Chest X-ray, PA view. Patient: 54 years old, sex F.
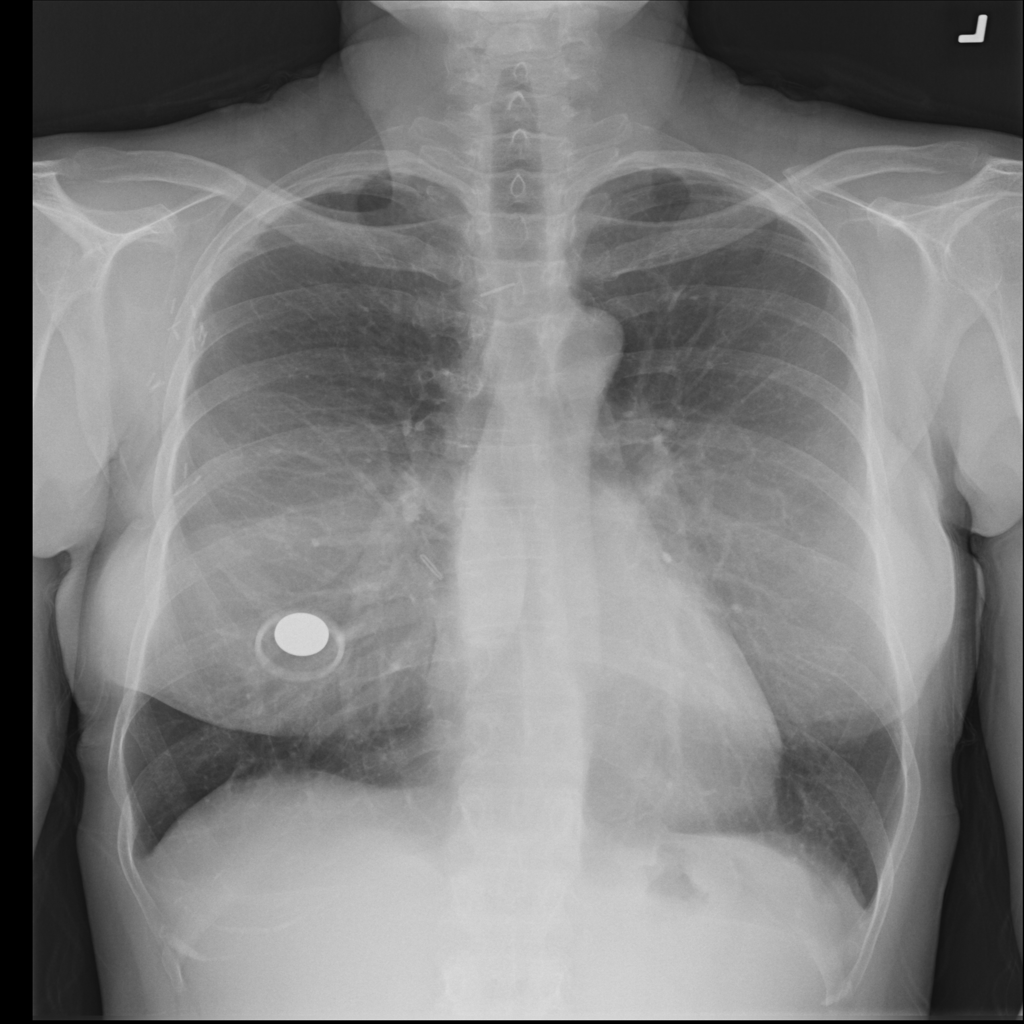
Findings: Infiltration